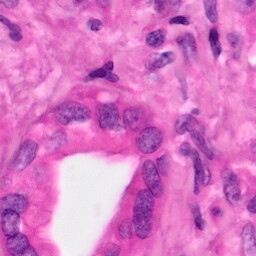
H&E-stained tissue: Pancreatic